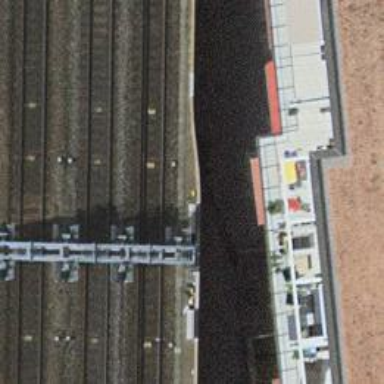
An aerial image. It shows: Railway signal.